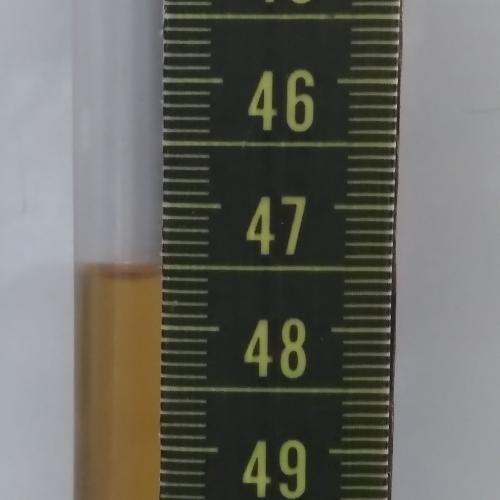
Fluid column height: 47.6 cm